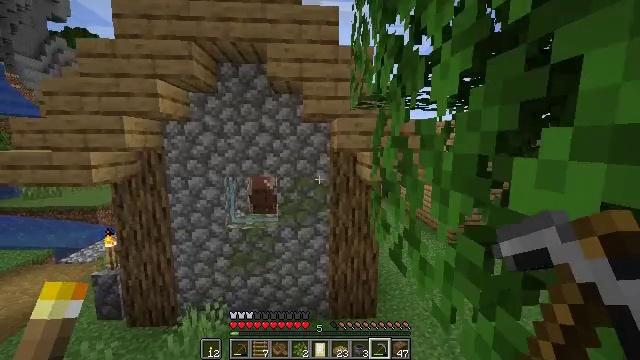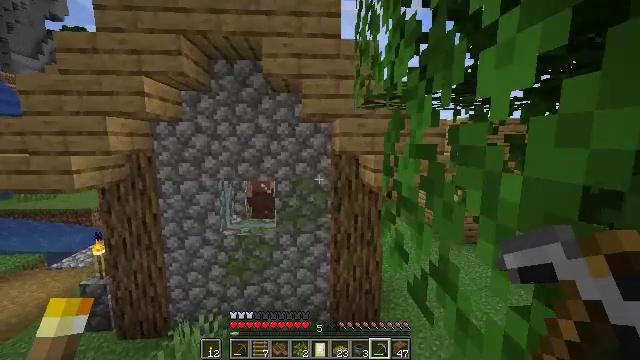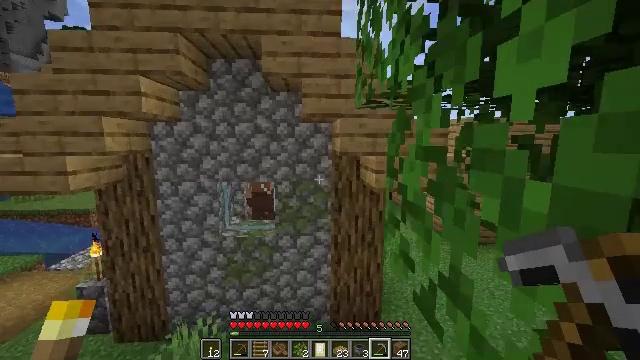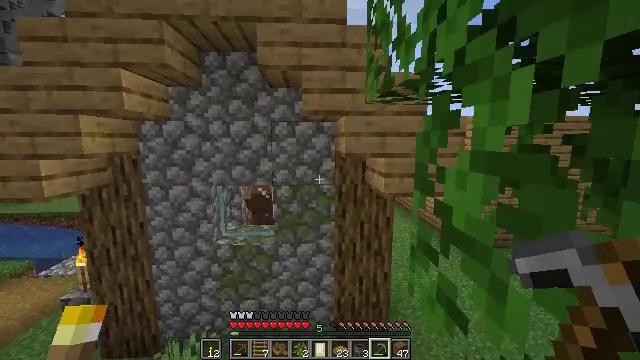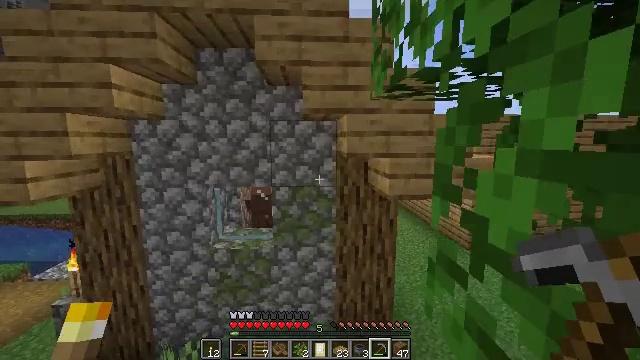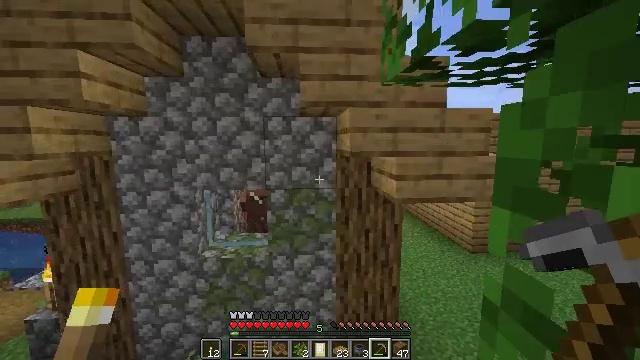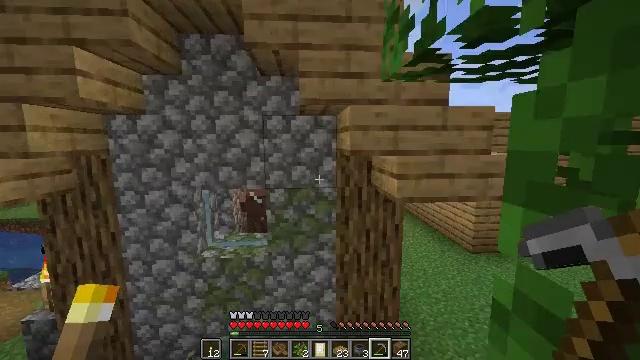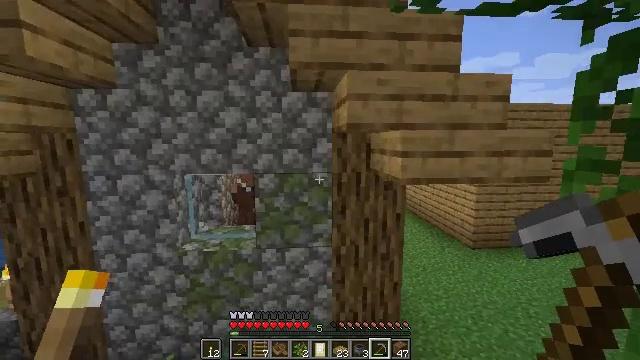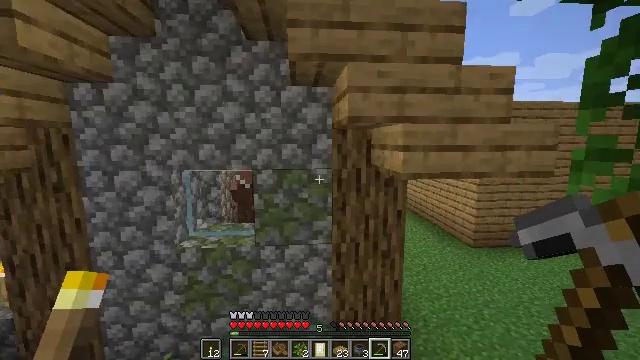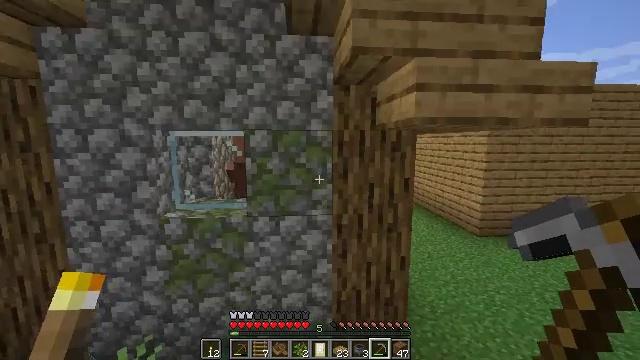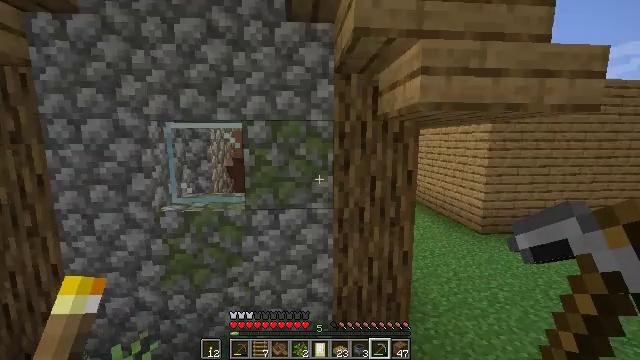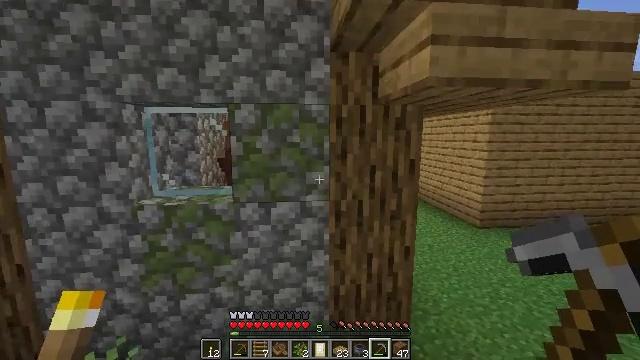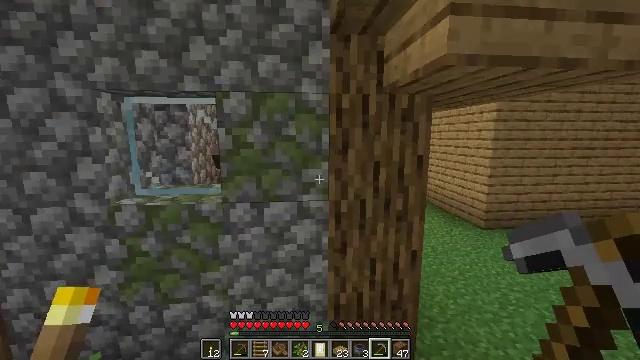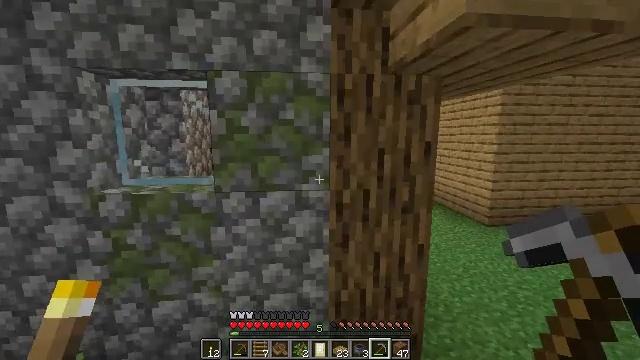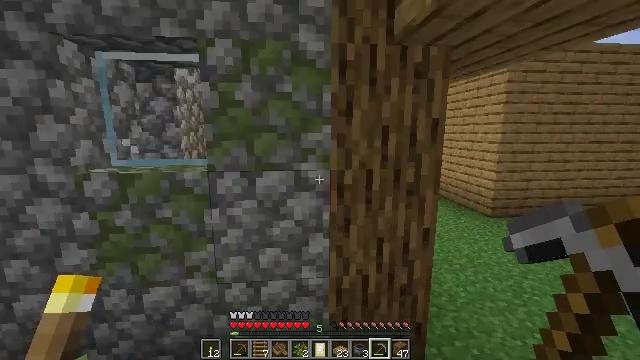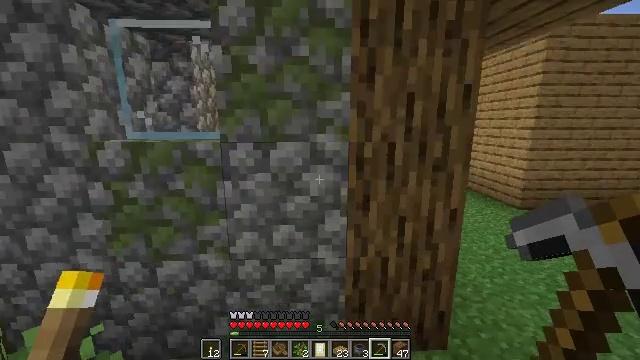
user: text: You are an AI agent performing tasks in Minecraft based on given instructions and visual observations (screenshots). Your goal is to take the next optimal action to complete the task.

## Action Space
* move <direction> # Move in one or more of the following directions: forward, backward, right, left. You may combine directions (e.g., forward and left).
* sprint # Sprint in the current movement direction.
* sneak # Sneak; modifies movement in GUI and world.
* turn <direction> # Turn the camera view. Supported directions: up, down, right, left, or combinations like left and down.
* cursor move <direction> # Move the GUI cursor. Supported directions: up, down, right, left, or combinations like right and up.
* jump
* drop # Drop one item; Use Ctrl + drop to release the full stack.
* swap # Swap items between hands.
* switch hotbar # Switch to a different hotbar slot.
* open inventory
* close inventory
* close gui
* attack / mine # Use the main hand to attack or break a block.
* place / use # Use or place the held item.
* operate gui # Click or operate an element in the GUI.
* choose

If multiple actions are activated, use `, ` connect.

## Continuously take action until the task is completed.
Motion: motion action
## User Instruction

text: Attack the cauldron to retrieve it.
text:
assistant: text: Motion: move forward
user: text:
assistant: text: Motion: move forward
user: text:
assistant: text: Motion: move forward
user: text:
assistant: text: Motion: move forward
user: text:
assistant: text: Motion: move forward
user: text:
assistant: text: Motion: move forward
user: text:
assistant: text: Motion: move forward
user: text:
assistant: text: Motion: move forward
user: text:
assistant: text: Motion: move forward
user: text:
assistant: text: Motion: move forward
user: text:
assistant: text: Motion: move forward, turn right
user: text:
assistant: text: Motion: move forward
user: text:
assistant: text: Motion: move forward
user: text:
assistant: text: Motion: move forward, turn down
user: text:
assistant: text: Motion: move forward, turn left and down
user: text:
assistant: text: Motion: move forward, turn left
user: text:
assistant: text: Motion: move forward, turn left
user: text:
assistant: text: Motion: move forward, turn left
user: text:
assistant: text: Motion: move forward, turn left
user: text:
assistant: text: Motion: move forward
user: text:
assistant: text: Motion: move forward
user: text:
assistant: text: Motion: move forward
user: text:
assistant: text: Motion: move forward, turn right and down
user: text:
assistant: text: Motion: move forward, turn right
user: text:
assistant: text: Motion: move forward, turn right
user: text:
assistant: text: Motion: move forward
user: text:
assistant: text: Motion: move forward
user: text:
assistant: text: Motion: move forward
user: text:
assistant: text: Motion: move forward
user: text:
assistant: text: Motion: move forward